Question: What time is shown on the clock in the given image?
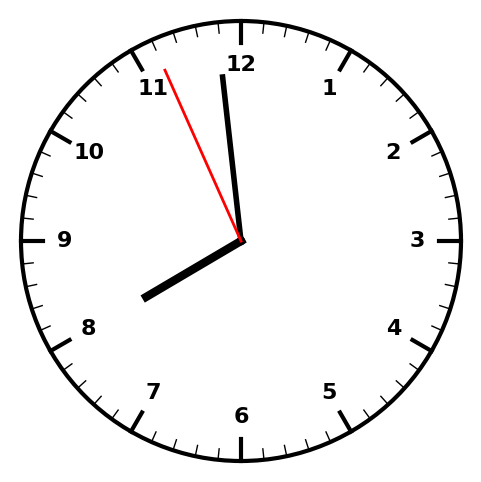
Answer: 07:58:56